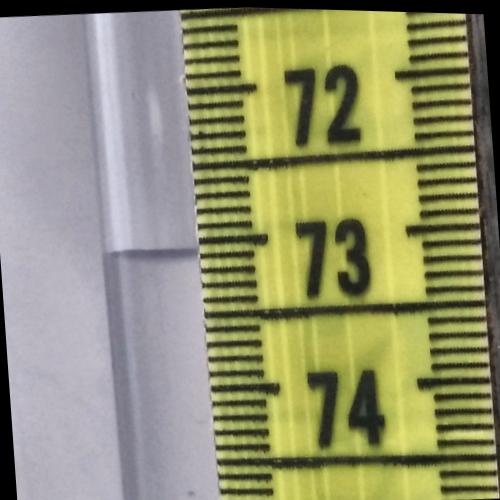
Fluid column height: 73.1 cm